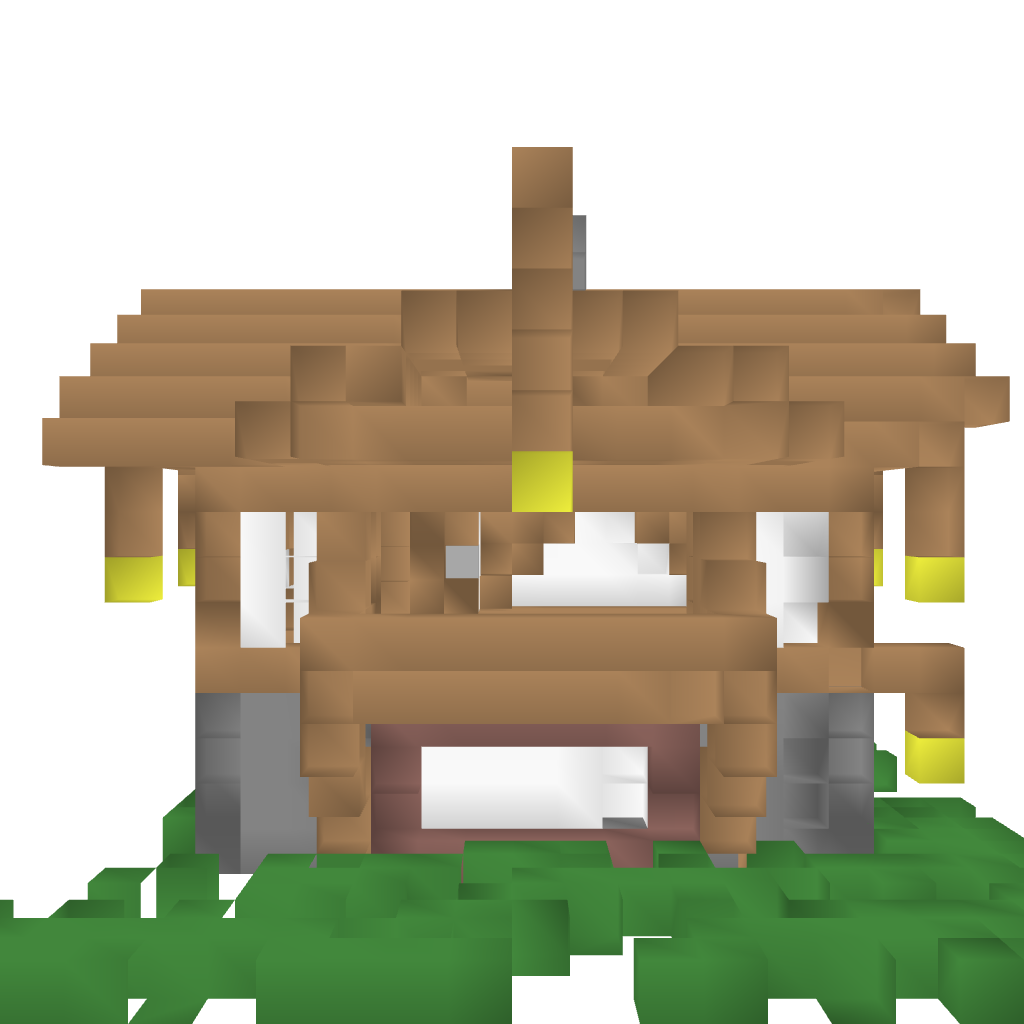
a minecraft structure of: Medieval House bad low quality